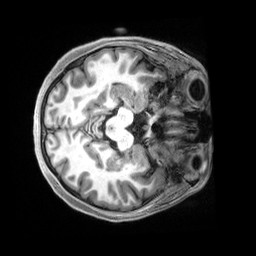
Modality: T1w
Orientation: axial
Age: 19
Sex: female
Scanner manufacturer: siemens
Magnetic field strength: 3 T
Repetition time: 2.5 s
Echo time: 0.00222 s